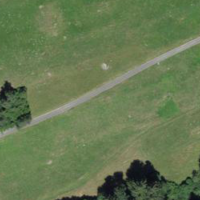
EUNIS habitat code: 26
Species observed at this site:
Aporia crataegi